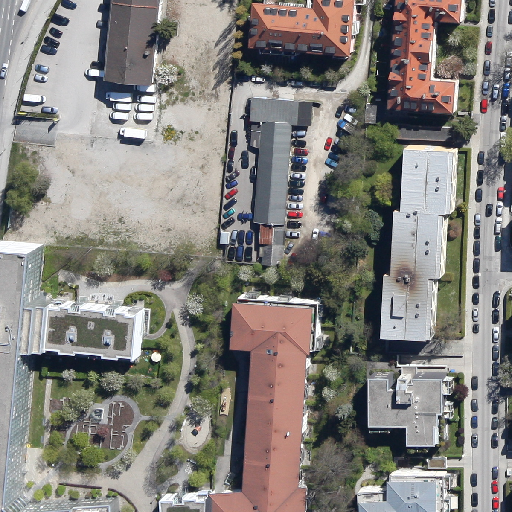
Referring expression: heavy-duty vehicle in the parking area